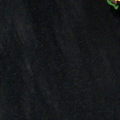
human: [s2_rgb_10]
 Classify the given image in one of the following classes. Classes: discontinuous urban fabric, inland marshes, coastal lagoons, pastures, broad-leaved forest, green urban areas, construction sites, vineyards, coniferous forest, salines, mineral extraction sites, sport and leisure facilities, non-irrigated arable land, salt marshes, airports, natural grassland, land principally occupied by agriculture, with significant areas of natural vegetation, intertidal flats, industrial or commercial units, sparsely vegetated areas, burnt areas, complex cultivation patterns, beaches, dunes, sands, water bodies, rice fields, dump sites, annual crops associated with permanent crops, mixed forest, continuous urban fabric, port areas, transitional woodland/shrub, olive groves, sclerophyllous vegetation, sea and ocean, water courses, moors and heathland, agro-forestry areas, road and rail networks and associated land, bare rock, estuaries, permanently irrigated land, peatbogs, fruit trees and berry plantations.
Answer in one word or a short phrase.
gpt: water bodies